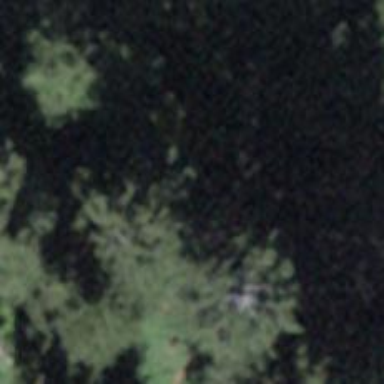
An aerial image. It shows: Evergreen woodland.